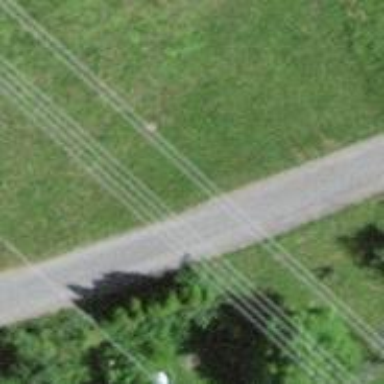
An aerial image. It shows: Well-maintained track road with grade 1 tracktype.